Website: macys
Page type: receipt
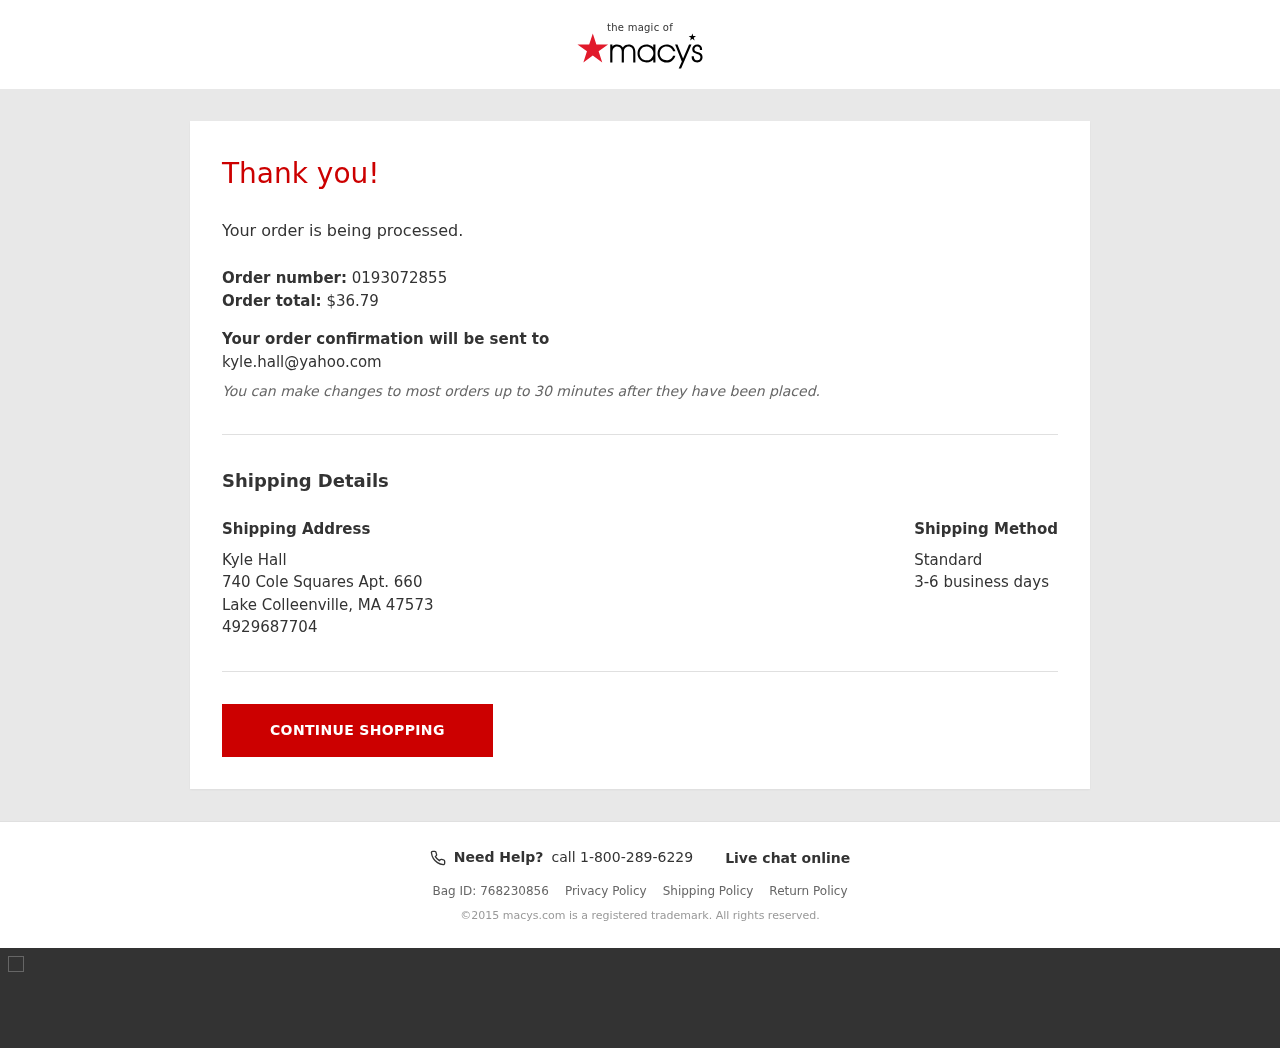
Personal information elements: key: PII_CITY_STATE_ZIP
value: Lake Colleenville, MA 47573
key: PII_EMAIL
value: kyle.hall@yahoo.com
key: PII_FULLNAME
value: Kyle Hall
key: PII_PHONE
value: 4929687704
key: PII_STREET
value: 740 Cole Squares Apt. 660
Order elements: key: ORDER_ID
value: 0193072855
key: ORDER_TOTAL
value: $36.79